Question: I have 'df['freq']', this is a list of numbers stored as '['0.0','0.3','0.9]'.
My task is to classify them into 30 bins(from '0.0, 0.1,0.2...... till 3.'0)
1. I have used the ravel function to flatten it
2. Made a new_list for storing these strings as float def binning_function(col,cut_points,labels=None):
minval = 0.0
maxval = 3.0
break_points = [minval] + cut_points + [maxval]
print(break_points)
if not labels:
labels = range(len(cut_points) + 1)
colbin = pd.cut(col,bins=break_points, labels=labels,include_lowest = True )
return colbin
Please refer to this code snippet:

The error is
> '<' not supported between instances of 'float' and 'list'
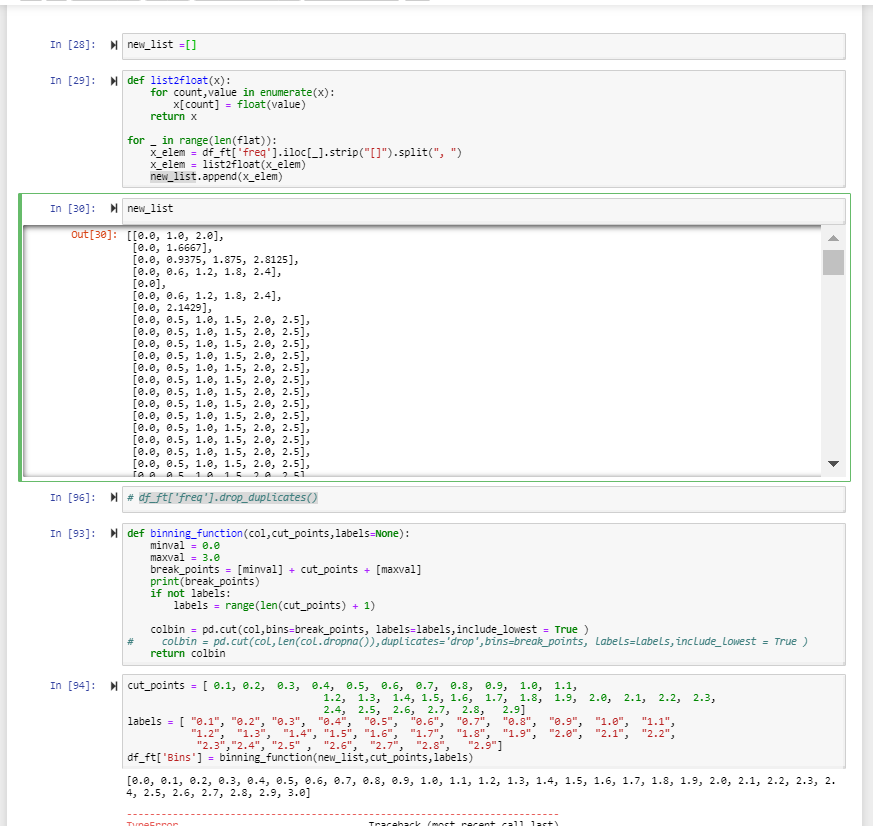
Answer: You are appending the list x_elem instead of each value. As a result, the program is comparing a list and a number which is not allowed. So append each value by modifying the for loop.
'''
for x_elem in range(len(flat)):
x_elem = df_ft['freq'].iloc[_].strip("[]").split(", ")
x_elem = list2float(x_elem)
for elem in x_elem:
new_list.append(elem)
'''